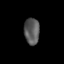
Tissue: skin
Cell type: Epithelial cells
Senescence score: 0.2352
Nuclear area (px): 397
Mean DAPI intensity: 89.937